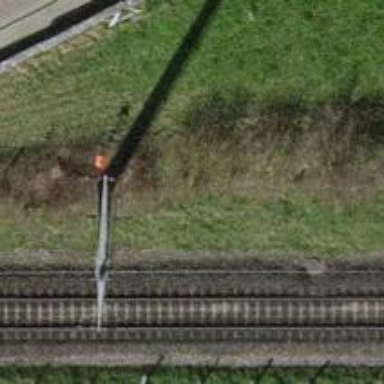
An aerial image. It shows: Pole supporting roof covering pipeline marker.